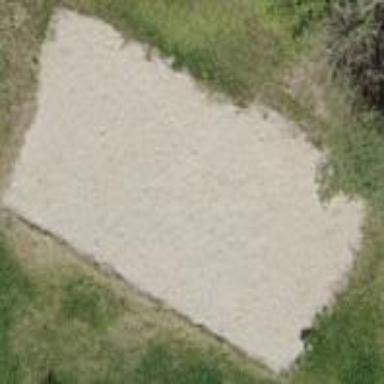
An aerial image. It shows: Sandy pitch for beach volleyball.